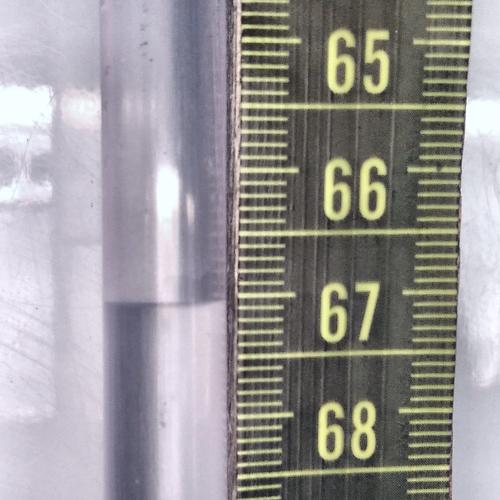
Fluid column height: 67.1 cm